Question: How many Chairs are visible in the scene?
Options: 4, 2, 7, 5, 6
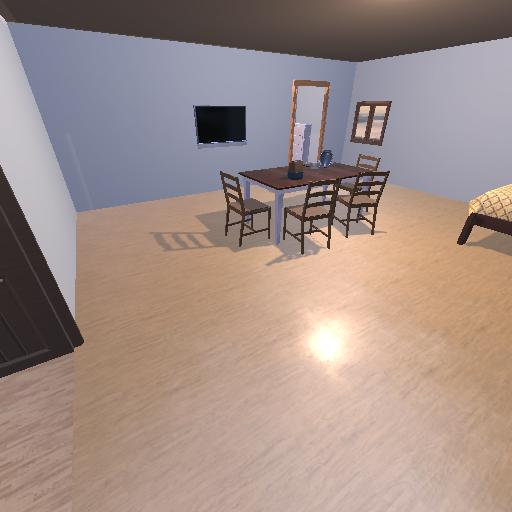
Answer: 4